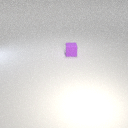
small purple rubber cube